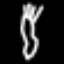
Label: fork